Interaction volume radius: 5 \u00c5
Interaction volume height: 10 \u00c5
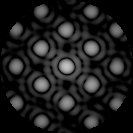
Disorder parameter: 0.06702